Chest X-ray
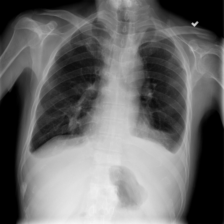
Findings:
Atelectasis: negative
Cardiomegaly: negative
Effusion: negative
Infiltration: positive
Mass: negative
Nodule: negative
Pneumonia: positive
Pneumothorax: negative
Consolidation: negative
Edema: negative
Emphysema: negative
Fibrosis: negative
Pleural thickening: negative
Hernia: negative